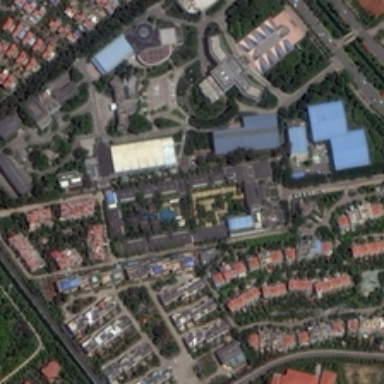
Many buildings and green trees are in a resort .